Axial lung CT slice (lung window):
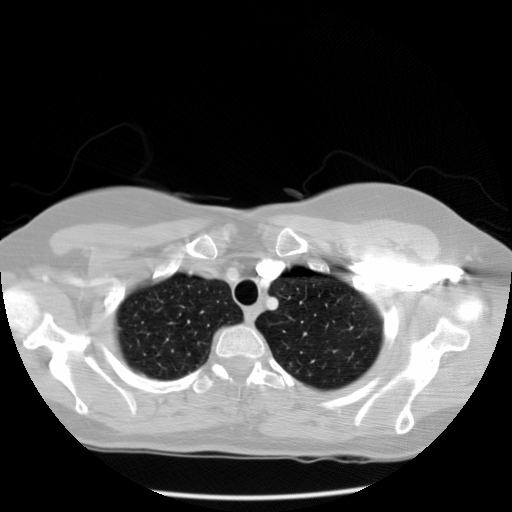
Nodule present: no